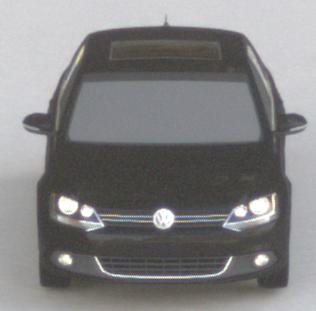
Make: VW
Model: Jetta 1.2 TSI
Detailed model: Jetta (IV)
Model produced from: 2011/01
Model produced until: 2014/08
Doors: 4
Color: black
Road condition: dry road
Daytime: morning or afternoon
Contrast: medium contrast